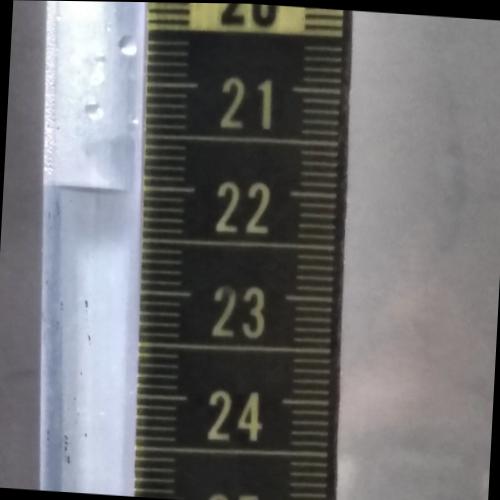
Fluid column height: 22.0 cm